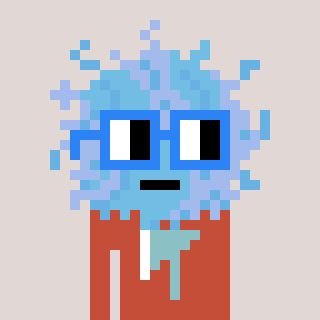
a pixel art character with square blue glasses, a lint-shaped head and a rust-colored body on a warm background